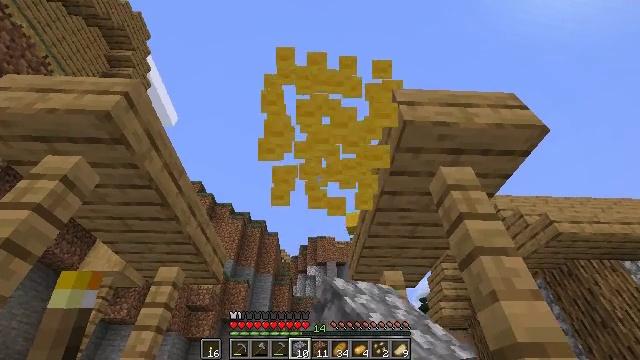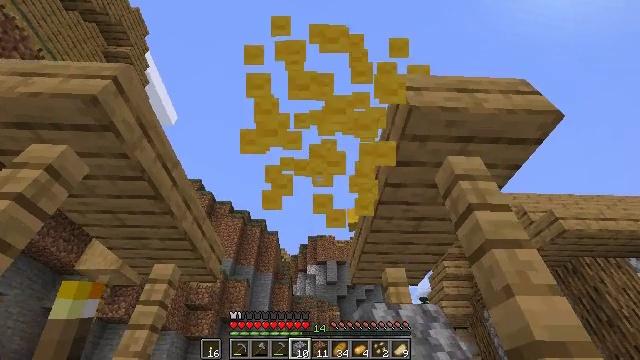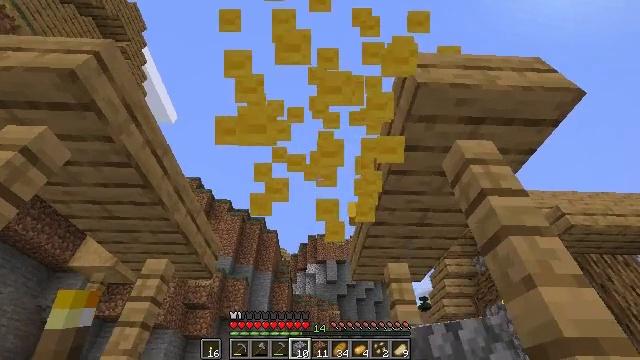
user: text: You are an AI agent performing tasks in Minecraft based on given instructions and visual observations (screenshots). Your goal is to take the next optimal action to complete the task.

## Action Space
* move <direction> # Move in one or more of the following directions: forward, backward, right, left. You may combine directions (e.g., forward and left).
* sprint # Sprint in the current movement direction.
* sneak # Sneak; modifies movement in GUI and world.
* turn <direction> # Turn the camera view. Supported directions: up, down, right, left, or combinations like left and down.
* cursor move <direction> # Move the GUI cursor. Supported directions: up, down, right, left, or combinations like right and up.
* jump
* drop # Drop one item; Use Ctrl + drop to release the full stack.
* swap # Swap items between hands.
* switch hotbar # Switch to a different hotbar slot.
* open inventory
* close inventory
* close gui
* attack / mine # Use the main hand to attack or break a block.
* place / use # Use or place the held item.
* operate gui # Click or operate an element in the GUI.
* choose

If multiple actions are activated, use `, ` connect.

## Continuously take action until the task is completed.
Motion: motion action
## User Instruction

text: Break the yellow wool to collect it.
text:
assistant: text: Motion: move forward, attack / mine
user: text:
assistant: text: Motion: move forward, attack / mine
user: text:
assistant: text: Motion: attack / mine